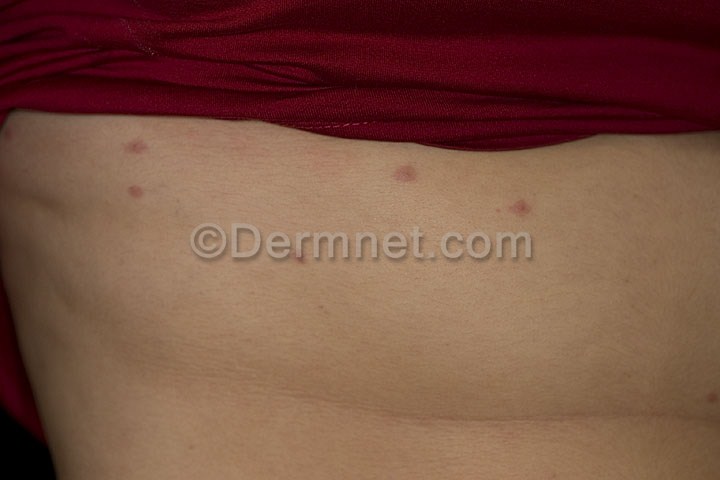
Disease: Scabies Lyme Disease and other Infestations and Bites